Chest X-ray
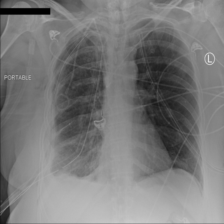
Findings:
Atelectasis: negative
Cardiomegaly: negative
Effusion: negative
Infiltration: negative
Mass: negative
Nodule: negative
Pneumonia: negative
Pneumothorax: negative
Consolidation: negative
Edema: negative
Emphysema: negative
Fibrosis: negative
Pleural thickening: negative
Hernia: negative